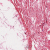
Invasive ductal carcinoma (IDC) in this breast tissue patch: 0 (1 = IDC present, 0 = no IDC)